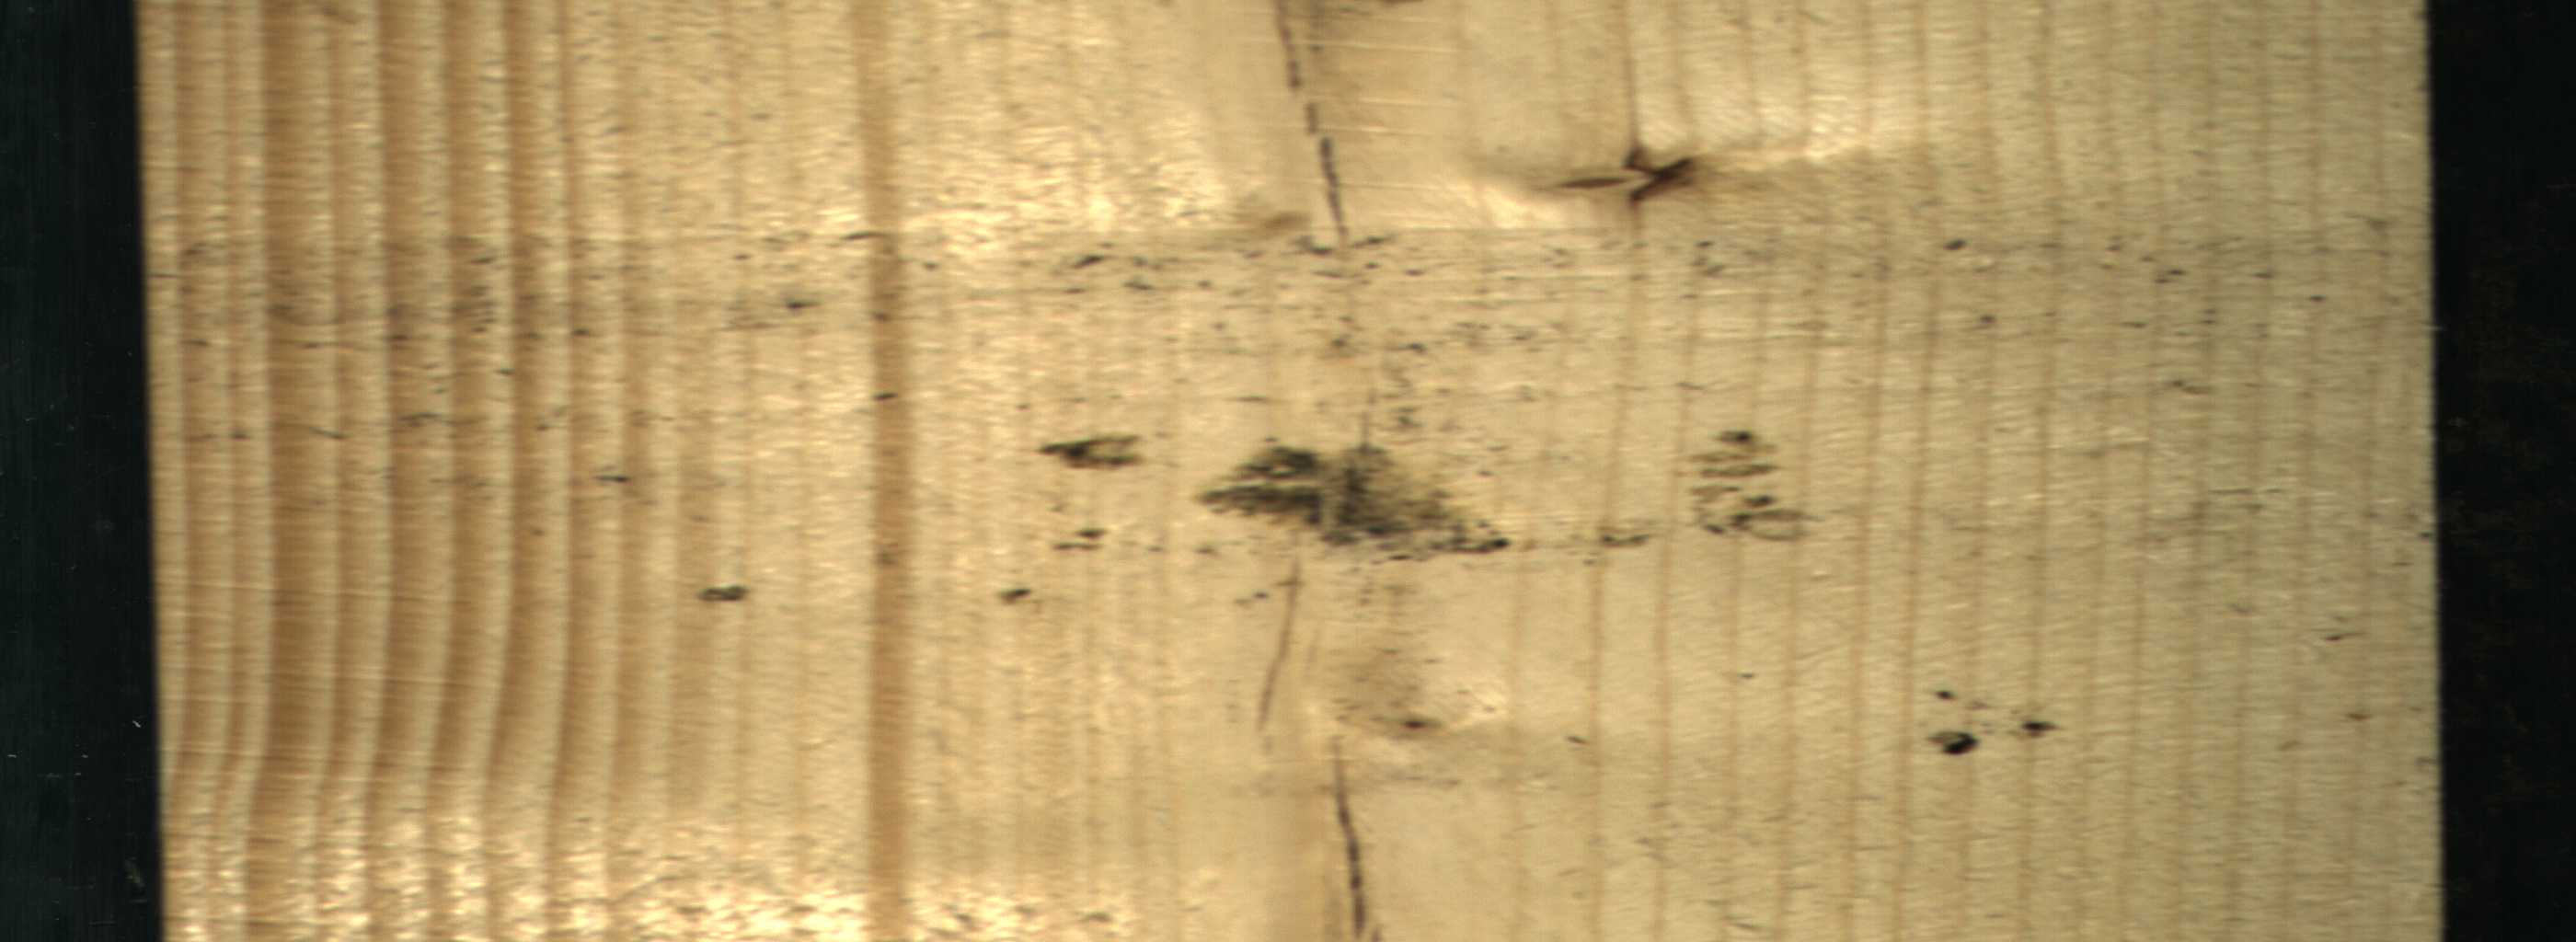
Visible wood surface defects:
Quartzity
Crack
Crack
Crack
Dead_Knot